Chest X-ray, AP view. Patient: 23 years old, sex F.
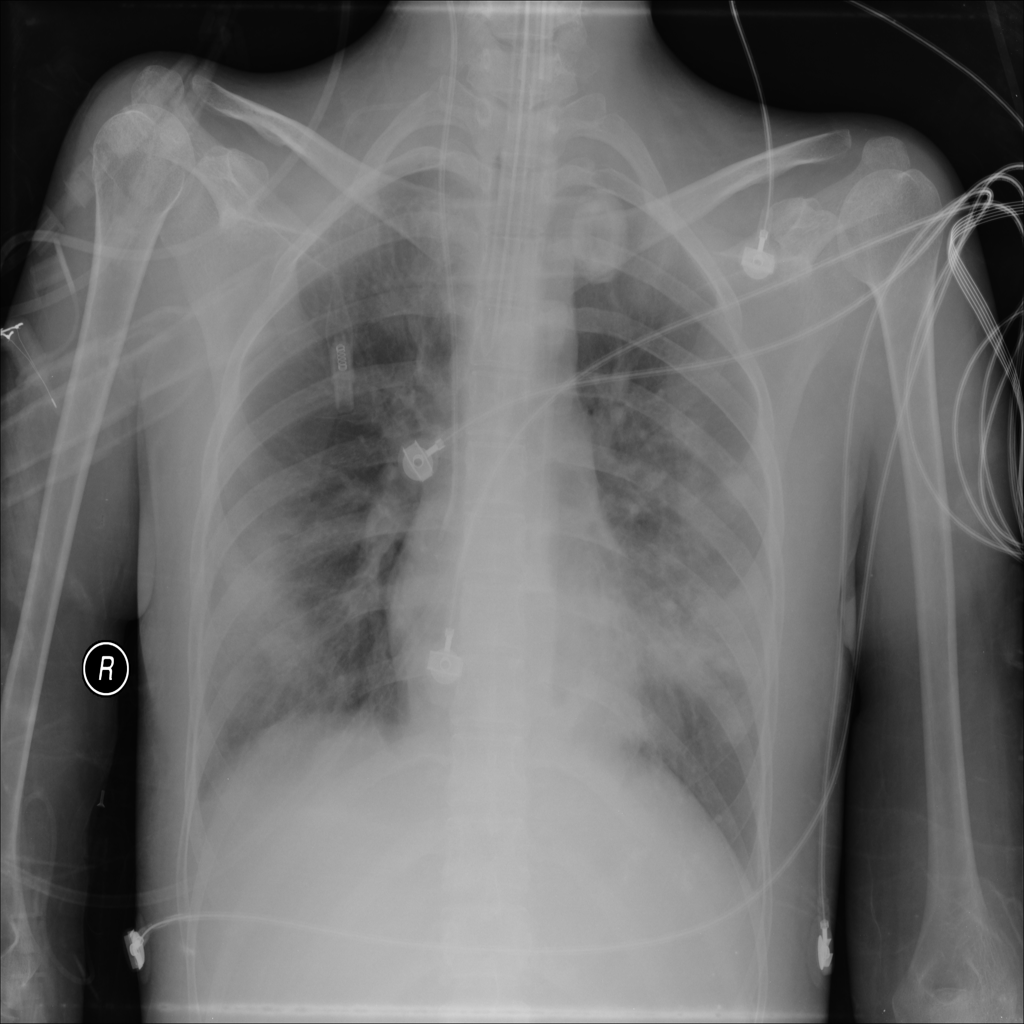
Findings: Infiltration, Pneumonia